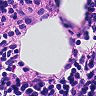
Metastatic tissue present: no